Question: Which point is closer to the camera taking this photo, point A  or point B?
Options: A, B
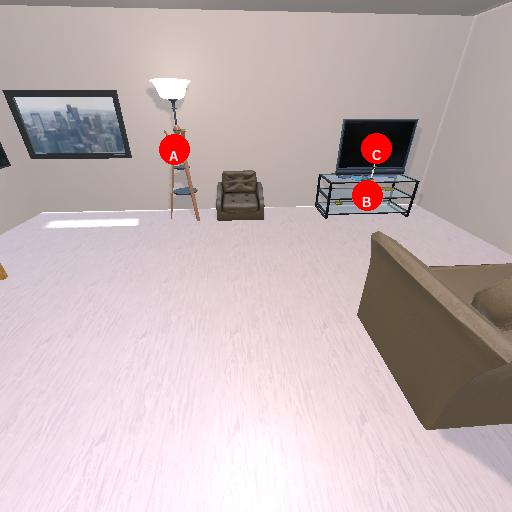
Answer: A